Field crop: tomato
Growth stage: 2
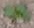
Species: solanum